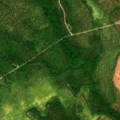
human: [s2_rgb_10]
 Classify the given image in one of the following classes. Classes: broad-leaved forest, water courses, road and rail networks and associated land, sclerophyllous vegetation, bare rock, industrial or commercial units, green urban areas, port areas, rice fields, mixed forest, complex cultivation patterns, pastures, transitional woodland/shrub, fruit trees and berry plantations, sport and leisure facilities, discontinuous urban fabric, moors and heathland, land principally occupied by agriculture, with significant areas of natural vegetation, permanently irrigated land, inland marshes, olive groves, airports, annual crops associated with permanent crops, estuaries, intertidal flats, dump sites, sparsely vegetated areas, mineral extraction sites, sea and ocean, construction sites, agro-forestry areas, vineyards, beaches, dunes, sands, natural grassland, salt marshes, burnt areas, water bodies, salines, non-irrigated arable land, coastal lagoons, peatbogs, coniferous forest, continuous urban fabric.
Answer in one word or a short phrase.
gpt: coniferous forest, transitional woodland/shrub, peatbogs